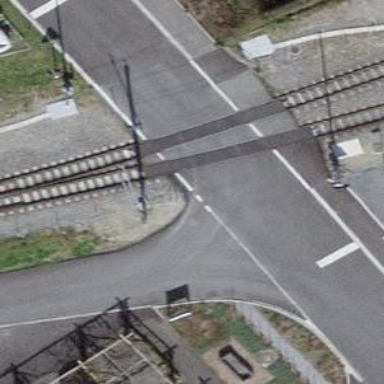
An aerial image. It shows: Railway level crossing.